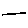
Label: line